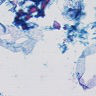
Metastatic tissue present: no